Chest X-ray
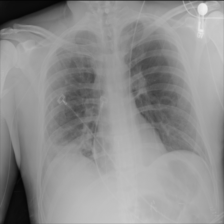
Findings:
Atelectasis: negative
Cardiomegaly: negative
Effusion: negative
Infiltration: positive
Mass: negative
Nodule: negative
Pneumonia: negative
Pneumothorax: negative
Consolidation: negative
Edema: negative
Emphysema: negative
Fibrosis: negative
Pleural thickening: negative
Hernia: negative